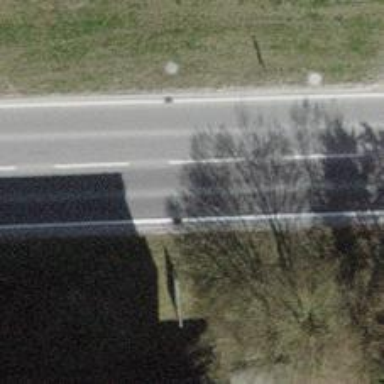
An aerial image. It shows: Primary road with asphalt surface.